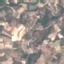
Land use / land cover: PermanentCrop